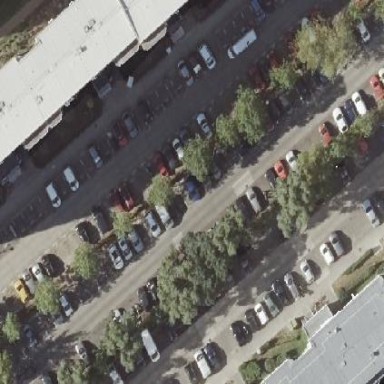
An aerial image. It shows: Street side parking area.